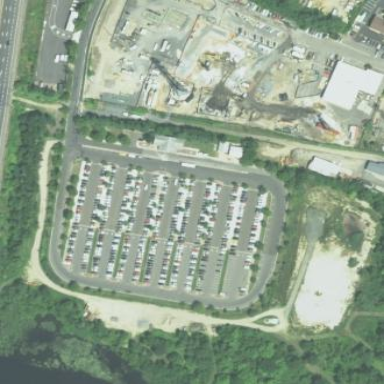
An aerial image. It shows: Parking area with park and ride facility. The surface of the parking area is designated for this purpose.